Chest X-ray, PA view. Patient: 63 years old, sex M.
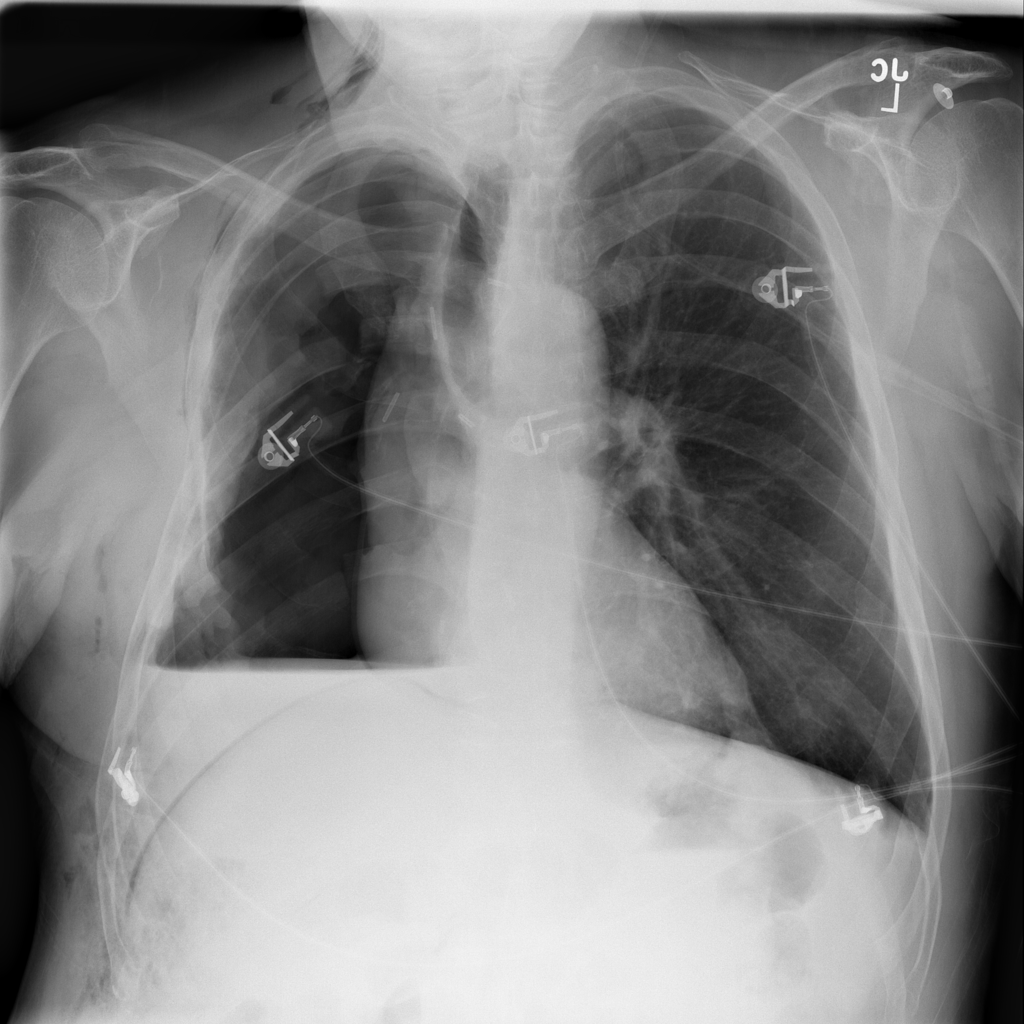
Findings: Emphysema, Mass